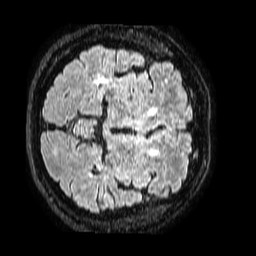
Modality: FLAIR
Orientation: axial
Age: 59
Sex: male
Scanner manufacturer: philips
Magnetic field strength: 1.5 T
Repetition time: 4.8 s
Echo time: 0.3 s